【题型】解答题　【知识点】平面几何　【难度】medium
(1)如图\textcircled{1}, $AB$ 是 $\odot O$ 的弦, 直线 $l$ 上有两点 $M, N$, 点 $P$ 在 $\odot O$ 上, 则 $\angle AMB, \angle ANB, \angle APB$ 的大小关系为 $\angle AMB < $\_\_\_\_\_$<$\_\_\_。

(2)如图\textcircled{2}, 已知点 $A, B$ 的坐标分别是 $(0,3), (0,9)$, 点 $C$ 为 $x$ 轴正半轴上一动点, 当 $\angle ACB$ 最大时, 求出点 $C$ 的坐标；

(3)如图\textcircled{3}, 在平面直角坐标系中, 直线 $l: y = -x + 108$ 与 $x$ 轴、$y$ 轴分别交于点 $D, C$。点 $M$ 为直线上一点且 $MD = 60\sqrt{2}$, $AB$ 为 $x$ 轴上一条可移动的线段, $AB = 20$, 连接 $CA, BM$, 点 $P$ 为直线上任意一点, 连接 $AP, BP$。求当 $AC + BM$ 最小时, $\sin \angle APB$ 的最大值及此时点 $P$ 的坐标。

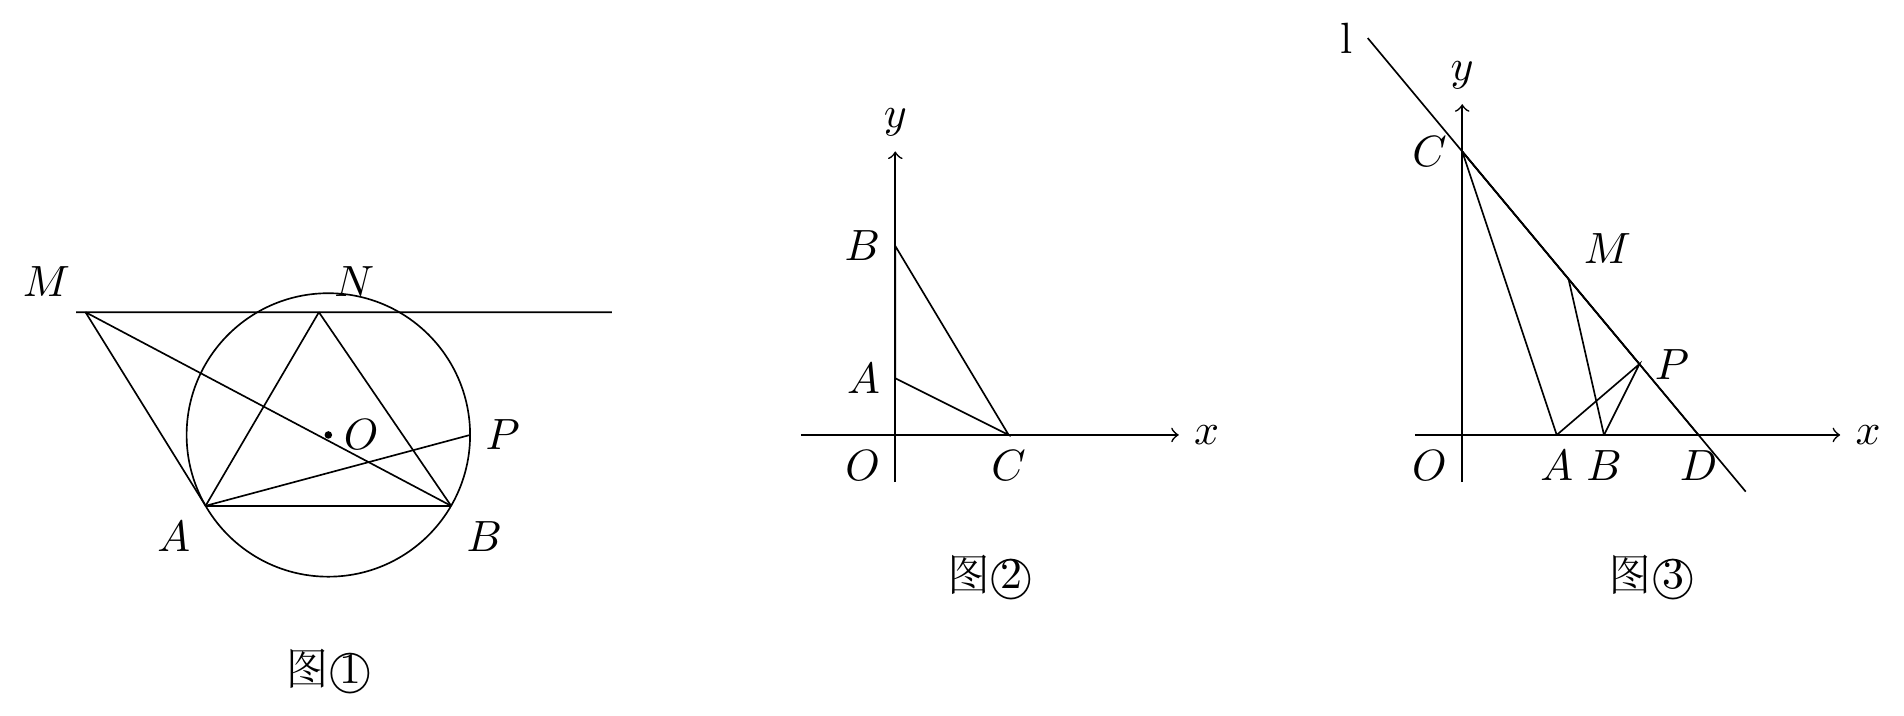
【解答】
解：(1)如图1,

设 $BM$ 交 $\odot O$ 于 $C$, $AN$ 的延长线交 $\odot O$ 于 $D$, 连接 $BD$,

$\because AB = AB$,

$\therefore \angle ACB = \angle D = \angle APB$,

$\because \angle ACB$ 是 $\triangle ACM$ 的外角,

$\therefore \angle AMB < \angle ACB$,

同理可得：$\angle D < \angle ANB$,

$\therefore \angle AMB < \angle APB < \angle ANB$,

故答案为：$\angle AMB < \angle APB < \angle ANB$；

(2)如图2,

当过 $A$、$B$ 两点的圆 $I$ 与 $x$ 轴相切时, $\angle ACB$ 最大,

$\therefore AD = BD = \frac{1}{2} AB = 3$,

连接 $CI$, $AI$, 作 $ID \perp AB$ 于 $D$,

$\therefore \angle IDO = \angle ICO = \angle AOC = 90^\circ$,

$\therefore$ 四边形 $CODI$ 是矩形,

$\therefore OD = IC$, $OC = DI$,

$\therefore AI = IC = OD = OA + AD = 6$,

$\therefore DI = \sqrt{AI^2 - AD^2} = \sqrt{6^2 - 3^2} = 3\sqrt{3}$,

$\therefore C(3\sqrt{3}, 0)$；

(3)如图3,

由题意得：$C(0,108)$, $D(108,0)$,

在 $y$ 轴上取点 $E(0,-108)$, 将其向右移动 $20$ 个单位至 $F(20,-108)$, 连接 $MF$, 交 $x$ 轴于 $B$,

将点 $B$ 向左移动 $20$ 个单位得 $A$,

则 $AC + BM$ 最小,

$\because \frac{\sqrt{2}}{2} MD = 60$, $108 - 60 = 48$,

$\therefore$ 点 $M(48,60)$,

$\therefore$ 直线 $FM$ 的解析式为：$y = 6x - 228$,

由 $6x - 228 = 0$ 得 $x = 38$,

$\therefore$ 点 $B(38,0)$, $A(18,0)$,

过 $A$、$B$ 的圆 $I$ 与 $CD$ 相切于 $P$ 时, $\angle APB$ 最大, $\sin \angle APB = \frac{AB}{2PI}$,

作 $HI \perp AB$ 于 $H$, 交 $CD$ 于 $G$, 连接 $IP$,

$\therefore IP \perp CD$, $AH = BH = 10$,

$\therefore DH = BH + BD = 10 + 108 - 38 = 80$,

$\because OC = OD = 108$, $\angle COD = 90^\circ$,

$\therefore \angle CDO = \angle DCO = 45^\circ$,

$\therefore \angle DGI = 45^\circ$,

设 $IP = PG = x$, 则 $GI = \sqrt{2}x$, $IH = GH - GI = 80 - \sqrt{2}x$,

在 $Rt\triangle BIH$ 中, 由勾股定理得,

$BI^2 - IH^2 = AH^2$,

$\therefore x^2 - (80 - \sqrt{2}x)^2 = 10^2$,

$\therefore x_1 = 80\sqrt{2} - 30\sqrt{7}$, $x_2 = 80\sqrt{2} + 30\sqrt{7}$(舍去),

$\therefore PI = 80\sqrt{2} - 30\sqrt{7}$,

$\therefore GQ = PQ = IQ = \frac{\sqrt{2}}{2}PI = 80 - 15\sqrt{14}$, $\sin \angle APB = \frac{20}{2(80\sqrt{2} - 30\sqrt{7})} = \frac{8\sqrt{2} + 3\sqrt{7}}{65}$,

$\therefore OH + PQ = 28 + 80 - 15\sqrt{14} = 108 - 15\sqrt{14}$, $QH = GH - GQ = 15\sqrt{14}$,

$\therefore P(108 - 15\sqrt{14}, 15\sqrt{14})$。
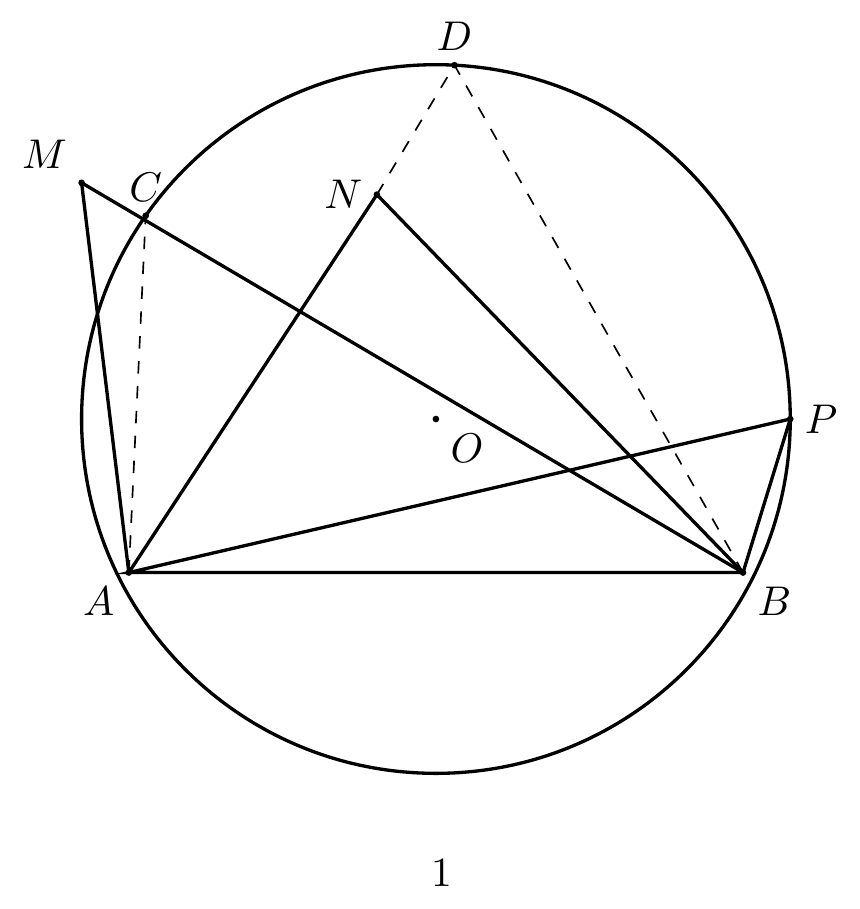
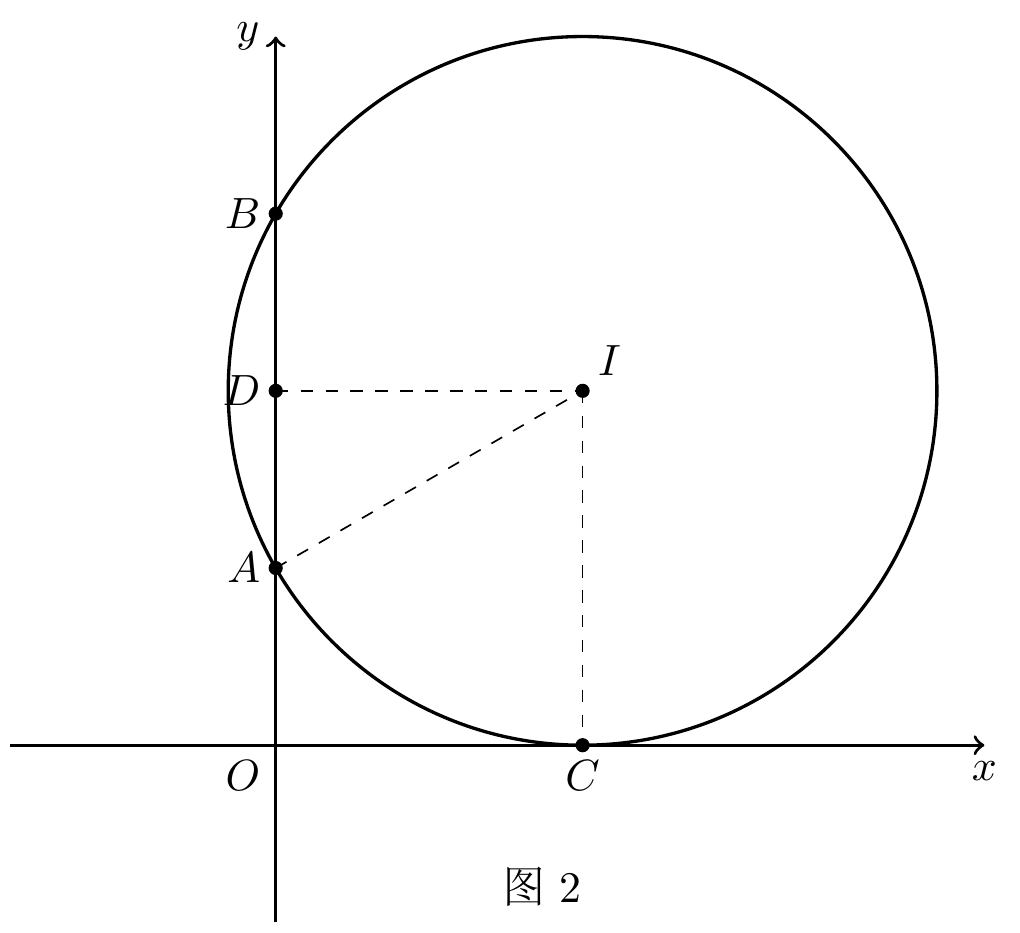
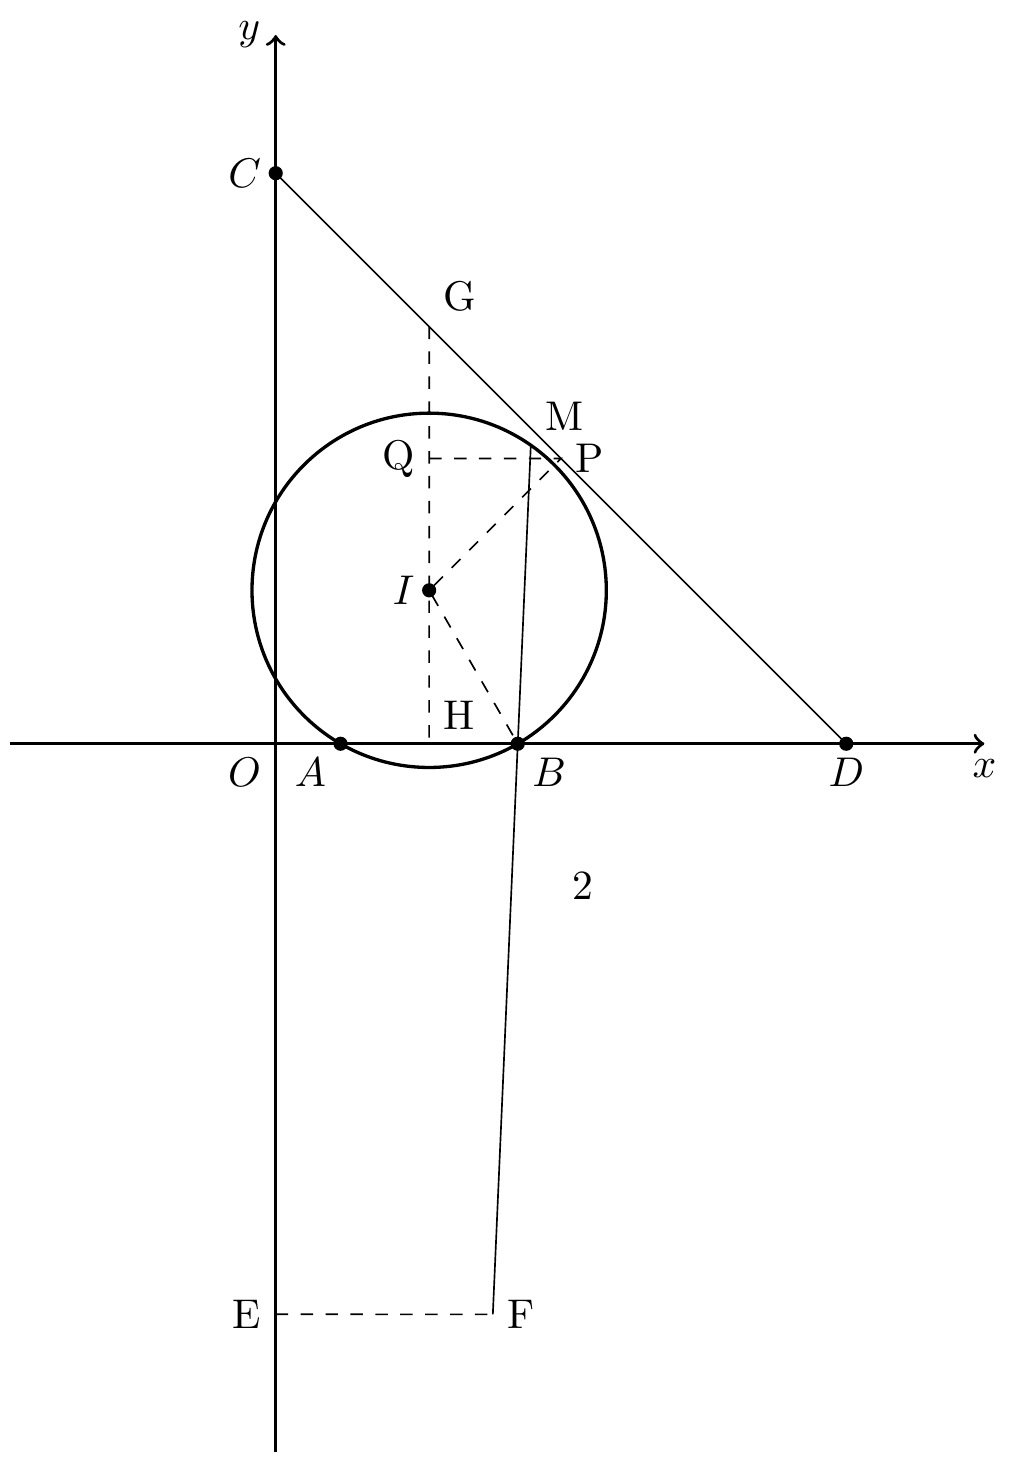